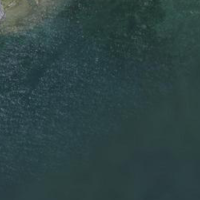
EUNIS habitat code: 14
Species observed at this site:
Chloris chloris